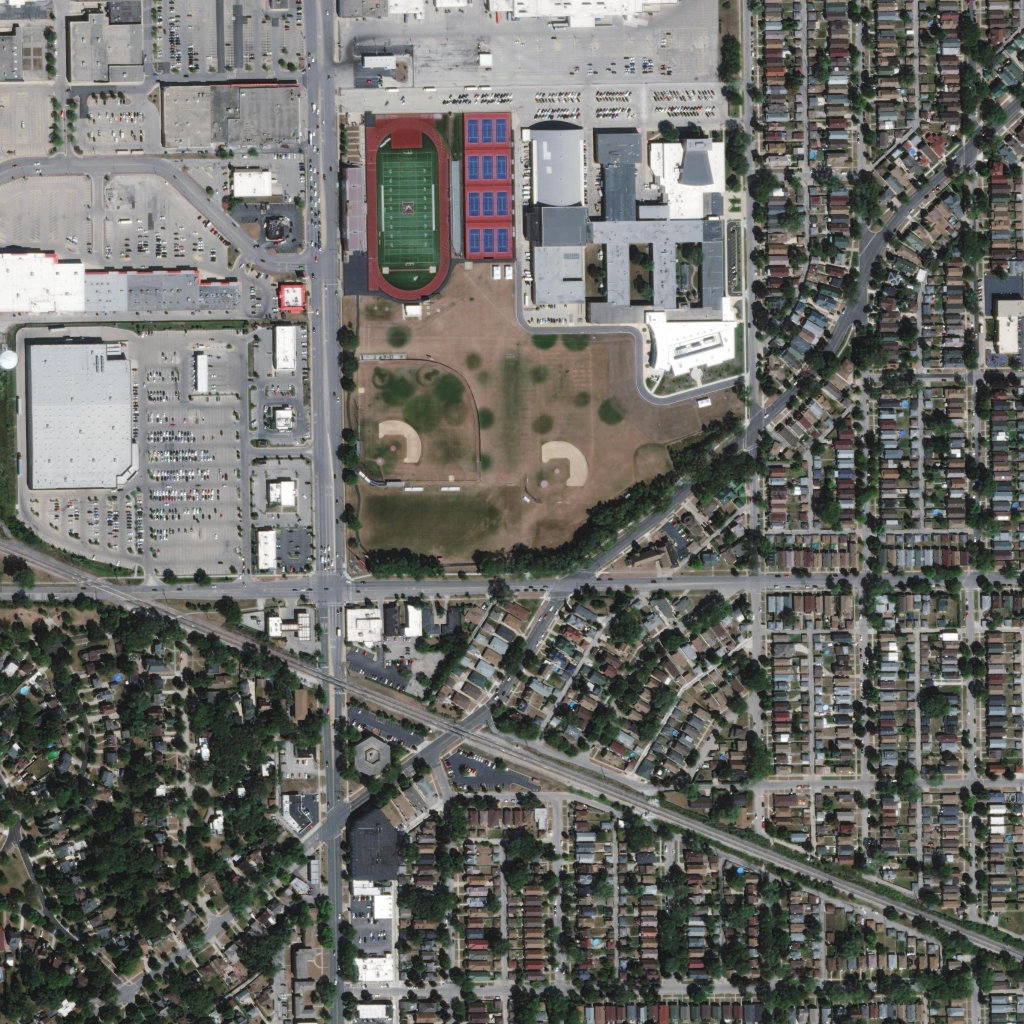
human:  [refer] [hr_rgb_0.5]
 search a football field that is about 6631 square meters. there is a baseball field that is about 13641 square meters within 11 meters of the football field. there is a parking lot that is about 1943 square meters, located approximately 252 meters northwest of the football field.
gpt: <box>[[37, 14, 42, 26, 0]]</box>

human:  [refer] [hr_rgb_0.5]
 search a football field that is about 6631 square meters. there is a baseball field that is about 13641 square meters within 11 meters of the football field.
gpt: <box>[[36, 14, 42, 26, 0]]</box>

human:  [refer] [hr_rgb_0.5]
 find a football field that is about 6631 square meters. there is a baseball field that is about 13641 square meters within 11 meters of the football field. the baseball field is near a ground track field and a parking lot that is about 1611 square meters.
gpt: <box>[[37, 14, 42, 27, 0]]</box>

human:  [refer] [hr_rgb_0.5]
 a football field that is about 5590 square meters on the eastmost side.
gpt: <box>[[37, 14, 42, 26, 0]]</box>

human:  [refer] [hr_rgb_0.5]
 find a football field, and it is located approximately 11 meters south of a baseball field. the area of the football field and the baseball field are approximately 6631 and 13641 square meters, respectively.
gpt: <box>[[37, 14, 42, 25, 0]]</box>